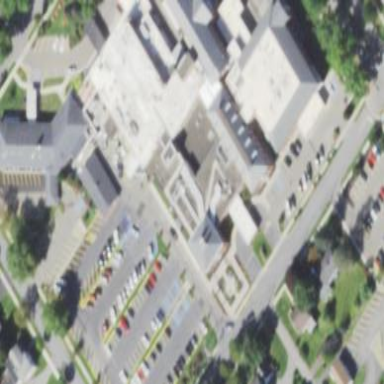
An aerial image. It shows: Hospital building.